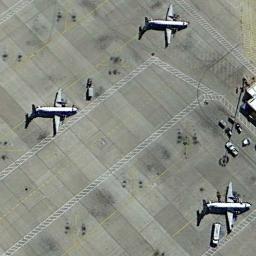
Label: airplane